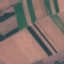
Land use / land cover: AnnualCrop